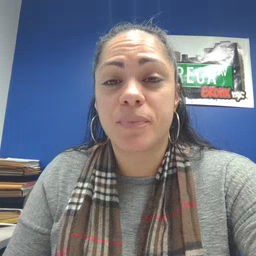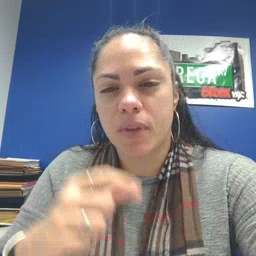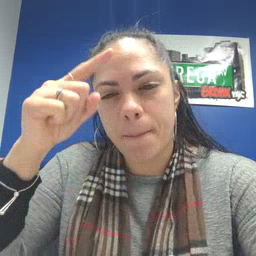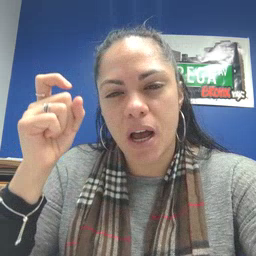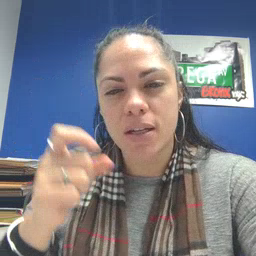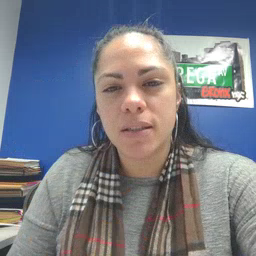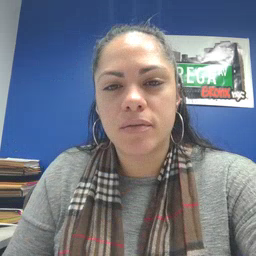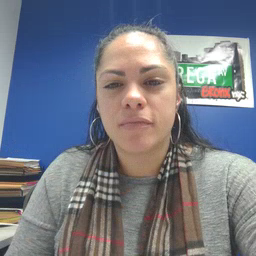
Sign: because